Question: I'm writing a customized activity for TFS build process workflow, e.g. guideline <URL>.
In my C# CodeActivity .Execute() method, I want to output my text to the TFS build 's 'summary information' as the snapshot below.
How can I do that?

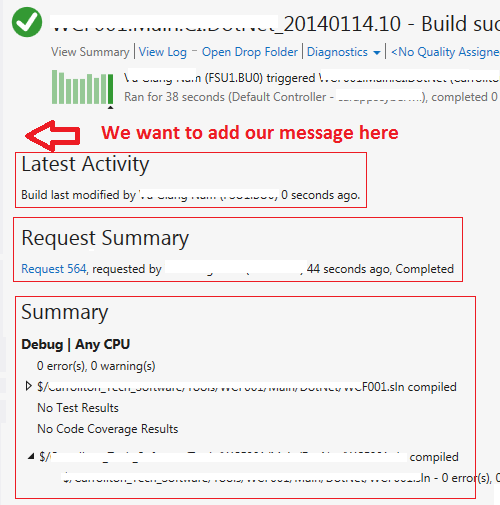
Answer: You should to use the 'CustomSummaryInformation' object to display the summary message. Here is the code. Hope it helps.
'''
protected override void Execute(CodeActivityContext context)
{
var summaryReport = new CustomSummaryInformation()
{
Message = "Your message",
SectionPriority = 0,
SectionHeader = "Header Name",
SectionName = "Section Name",
};
context.Track(summaryReport);
}
'''